（1）在正方形$ABCD$中，$E$，$F$分别为$BC$，$CD$的中点，沿$AE$，$AF$，$EF$将其折成一个多面体，则此多面体是\underline{\quad\quad}.

\noindent \textbf{【答案】}三棱锥；

\noindent \textbf{【解析】}如图折起后，由题设条件可知三点$D$，$C$，$B$重合，所以折起后能构成三棱锥．

\noindent （2）如图所示，直三棱柱$ABB_1-DCC_1$中，$\angle ABB_1=90^\circ$，$AB=4$，$BC=2$，$CC_1=1$，$DC$上有一动点$P$，则$\triangle APC_1$周长的最小值是\underline{\quad\quad}.

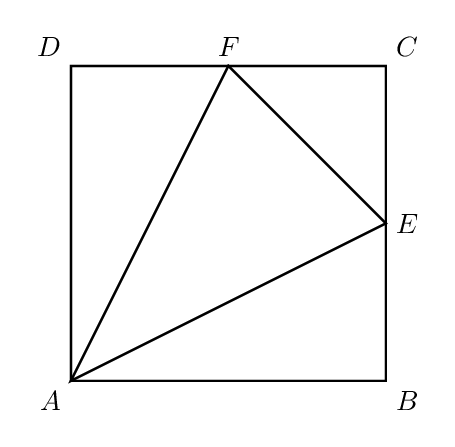
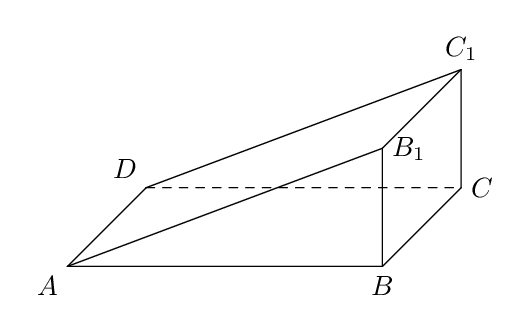
【解答】
\noindent \textbf{【答案】}$\sqrt{21}+5$；

\noindent \textbf{【解析】}将面$DCC_1$展开如图所示．

\noindent $AP+PC\geq AC_1$，

\noindent $AC_1=\sqrt{AB^2+BC^2}=\sqrt{4^2+3^2}=5$，

\noindent 在直三棱柱中，侧面$AB_1C_1D$是矩形，

\noindent $\therefore AC_1=\sqrt{AB_1^2+B_1C_1^2}$

\noindent $=\sqrt{AB^2+BB_1^2+B_1C_1^2}$

\noindent $=\sqrt{4^2+1^2+2^2}=\sqrt{21}.$

\noindent $\therefore \triangle APC_1$的周长的最小值为$\sqrt{21}+5$；

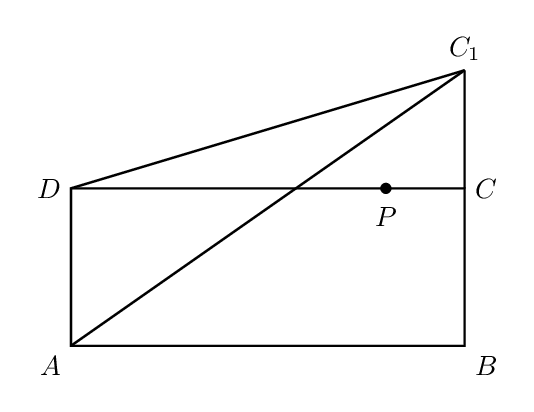